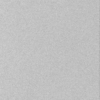
Label: dusty